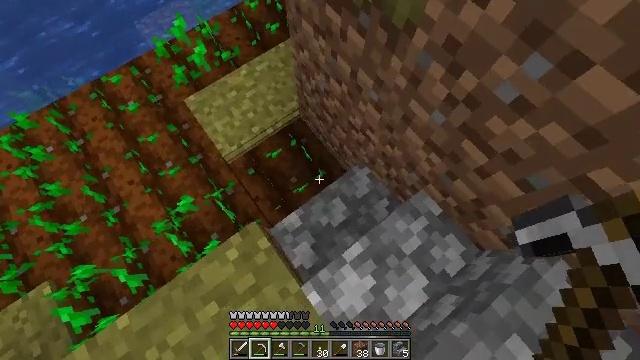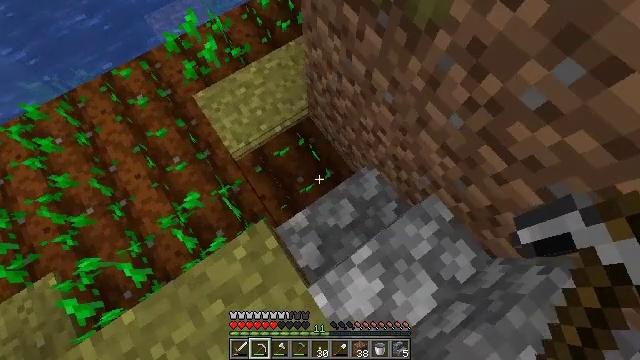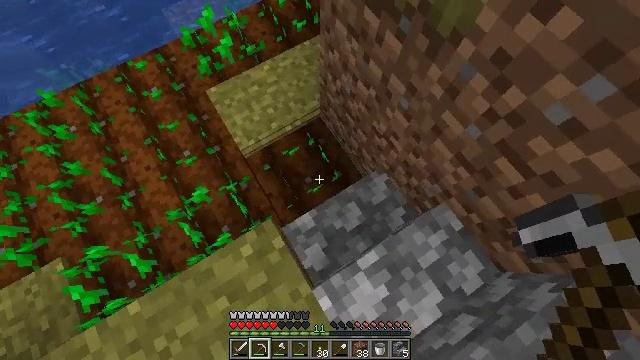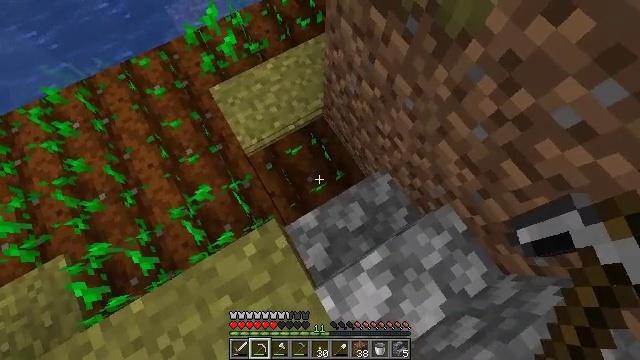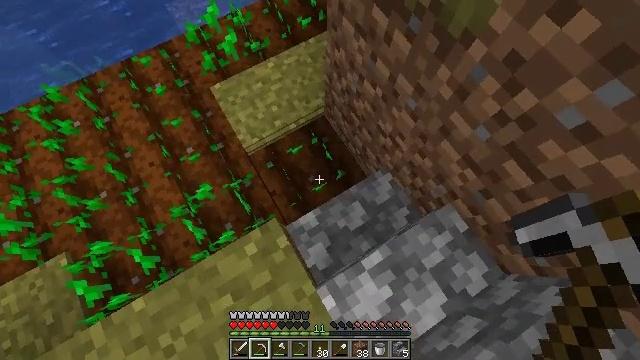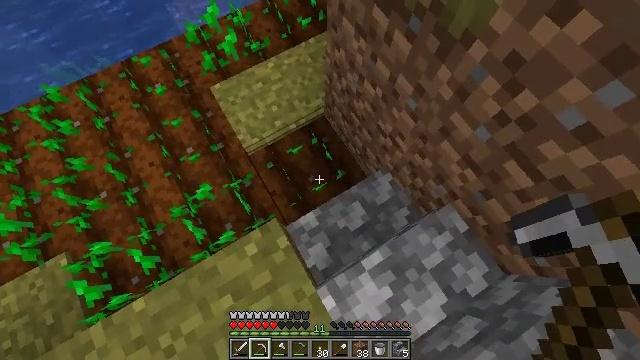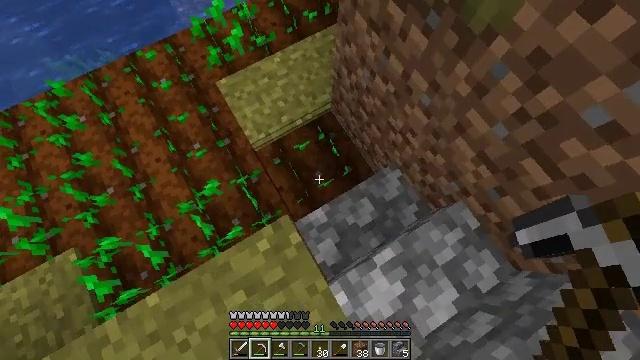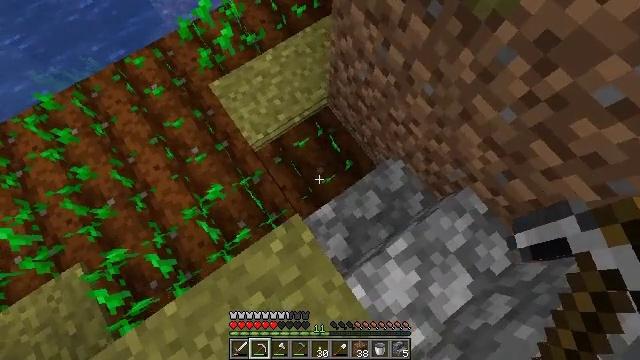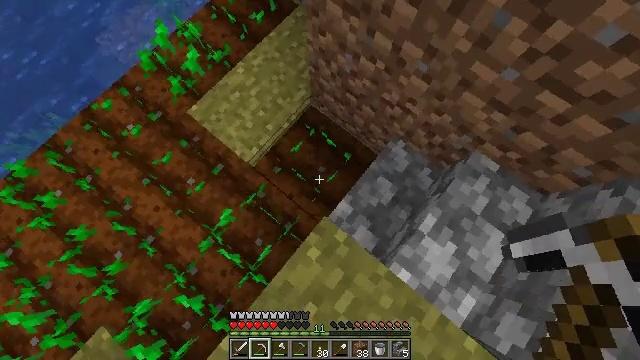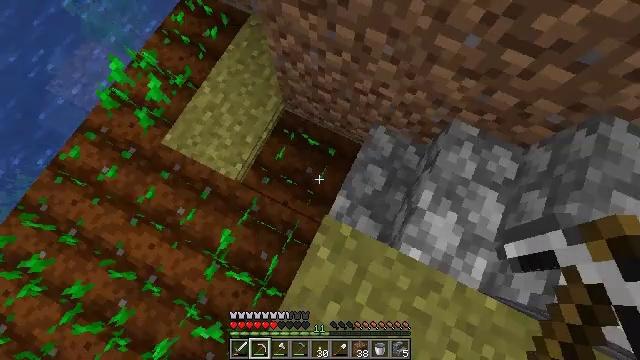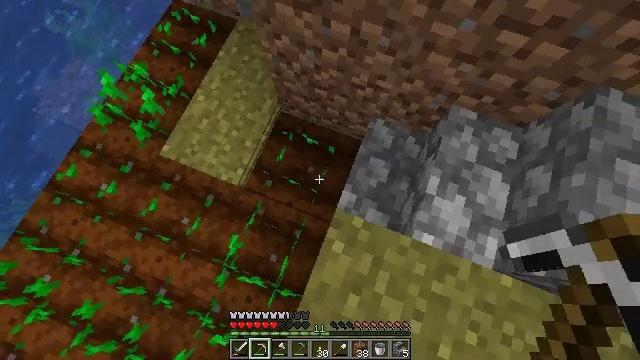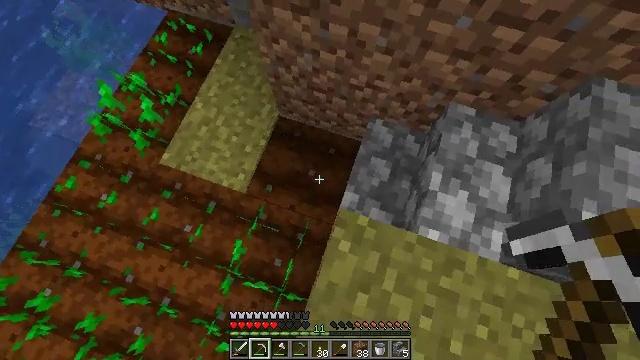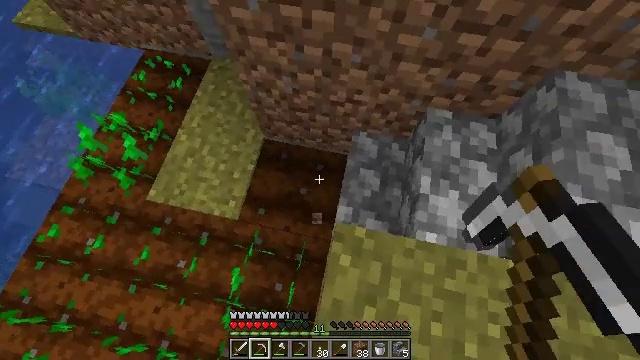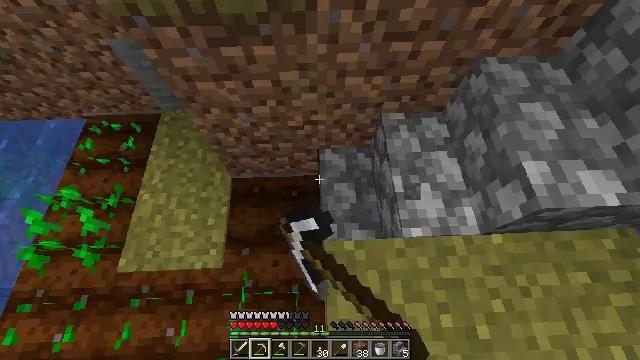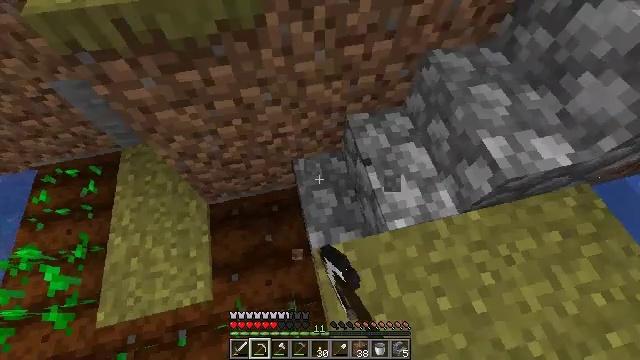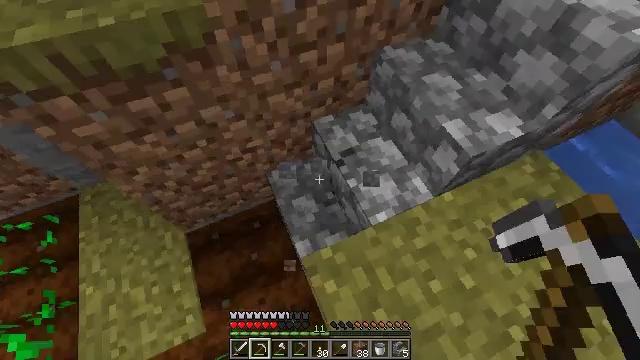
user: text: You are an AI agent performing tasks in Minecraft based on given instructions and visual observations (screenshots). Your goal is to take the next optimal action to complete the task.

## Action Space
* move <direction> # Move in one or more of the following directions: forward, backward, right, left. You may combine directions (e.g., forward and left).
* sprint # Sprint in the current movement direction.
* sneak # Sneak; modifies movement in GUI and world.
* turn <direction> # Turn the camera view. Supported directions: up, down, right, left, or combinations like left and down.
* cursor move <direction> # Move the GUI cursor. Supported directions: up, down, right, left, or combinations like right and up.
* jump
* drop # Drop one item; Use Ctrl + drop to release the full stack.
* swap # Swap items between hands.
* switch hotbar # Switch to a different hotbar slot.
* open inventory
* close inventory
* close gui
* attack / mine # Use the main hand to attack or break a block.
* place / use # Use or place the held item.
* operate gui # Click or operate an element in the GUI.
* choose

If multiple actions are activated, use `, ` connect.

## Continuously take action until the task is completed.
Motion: motion action
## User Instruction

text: Destroy the wheat to collect it.
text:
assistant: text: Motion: turn left
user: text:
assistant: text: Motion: turn left
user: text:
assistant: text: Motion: no_op
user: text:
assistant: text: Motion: no_op
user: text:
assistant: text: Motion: no_op
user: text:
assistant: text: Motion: move left, turn down
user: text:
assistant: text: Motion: move left, turn right and down
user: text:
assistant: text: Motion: move left, turn right
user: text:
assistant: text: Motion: turn right
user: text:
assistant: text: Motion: turn right
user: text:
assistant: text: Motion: turn right and up, attack / mine
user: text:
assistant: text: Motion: turn right and up, attack / mine
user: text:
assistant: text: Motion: turn right and up, attack / mine
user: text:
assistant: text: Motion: turn right and up, attack / mine
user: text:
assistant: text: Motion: turn right and up, attack / mine
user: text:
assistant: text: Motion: attack / mine